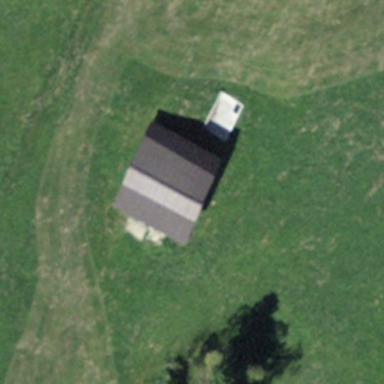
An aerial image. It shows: Rural barn.